Question: Is there any method in matplotlib to plot a time-event bar like the following?

Searched around the manual but didn't find an elegant method.
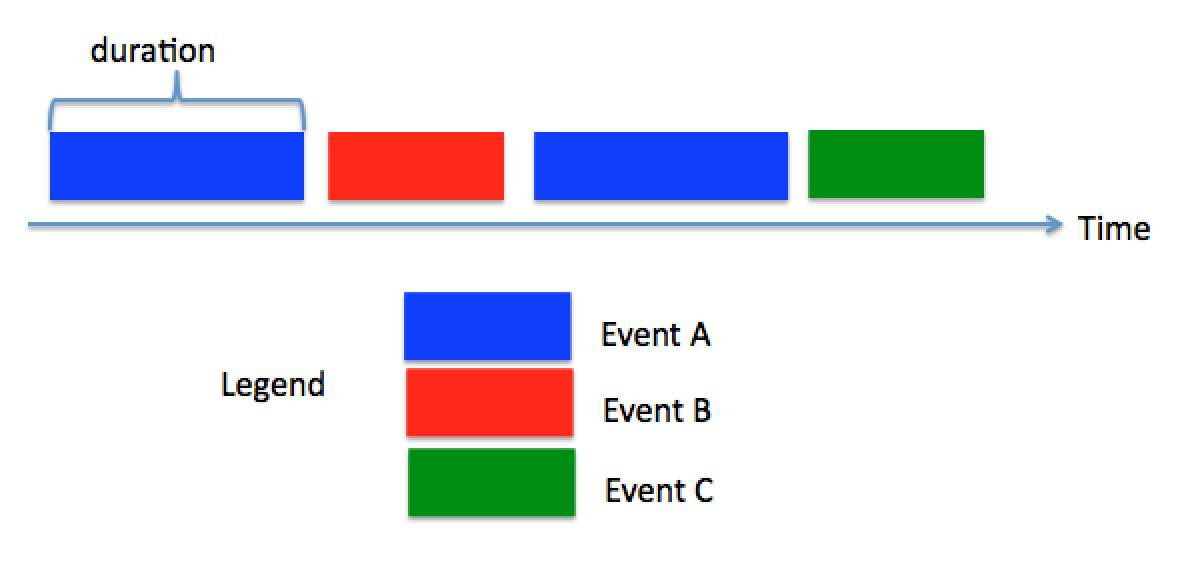
Answer: I would do this by writing a new function that does this by drawing rectangular filled polygons.